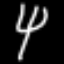
Label: fork